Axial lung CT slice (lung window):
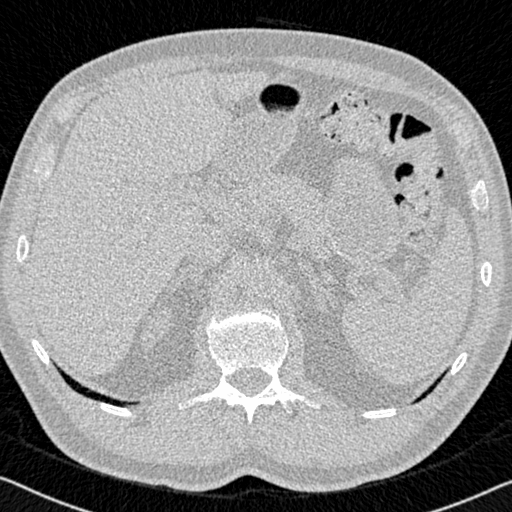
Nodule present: no